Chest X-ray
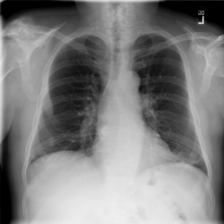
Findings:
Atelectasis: positive
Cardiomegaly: negative
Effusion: positive
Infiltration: negative
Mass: negative
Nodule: positive
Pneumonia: negative
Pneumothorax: negative
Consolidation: positive
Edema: negative
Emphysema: negative
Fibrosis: positive
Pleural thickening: negative
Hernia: negative